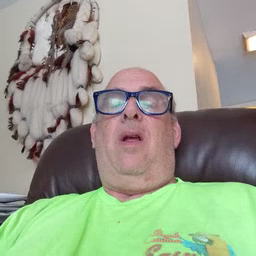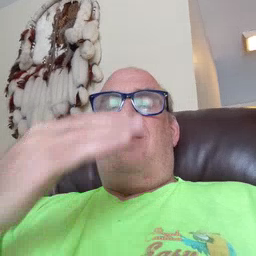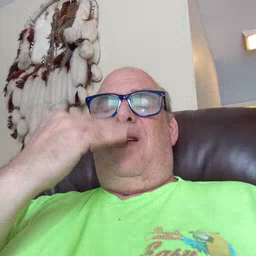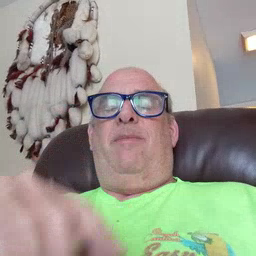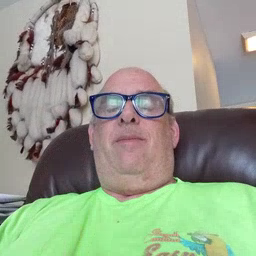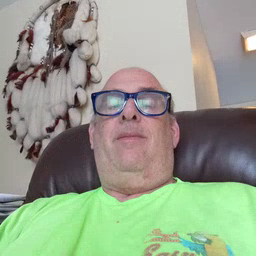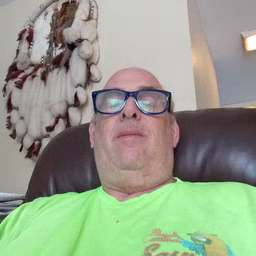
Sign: sleep